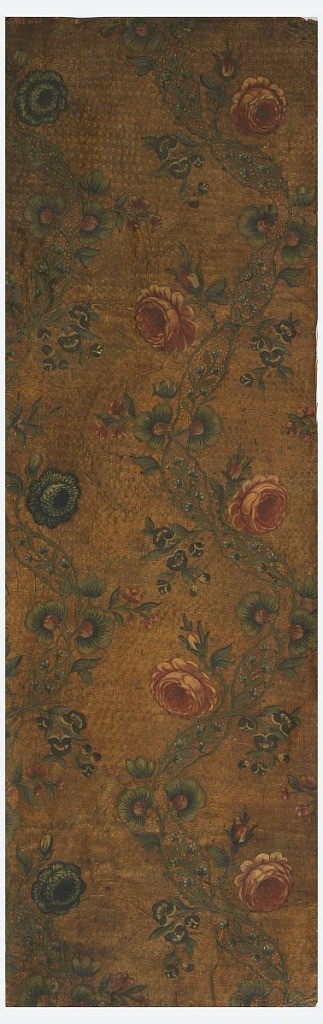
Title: Sidewall
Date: ca. 1750
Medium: Leather, stamped, painted, gilded
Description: Diapered field, varnished silver. Rococo vine, in green, with flowers in red and blue.